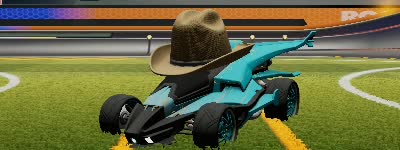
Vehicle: aftershock